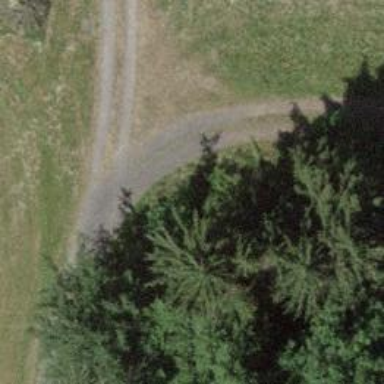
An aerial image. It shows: Gravel track with grade 2 tracktype.